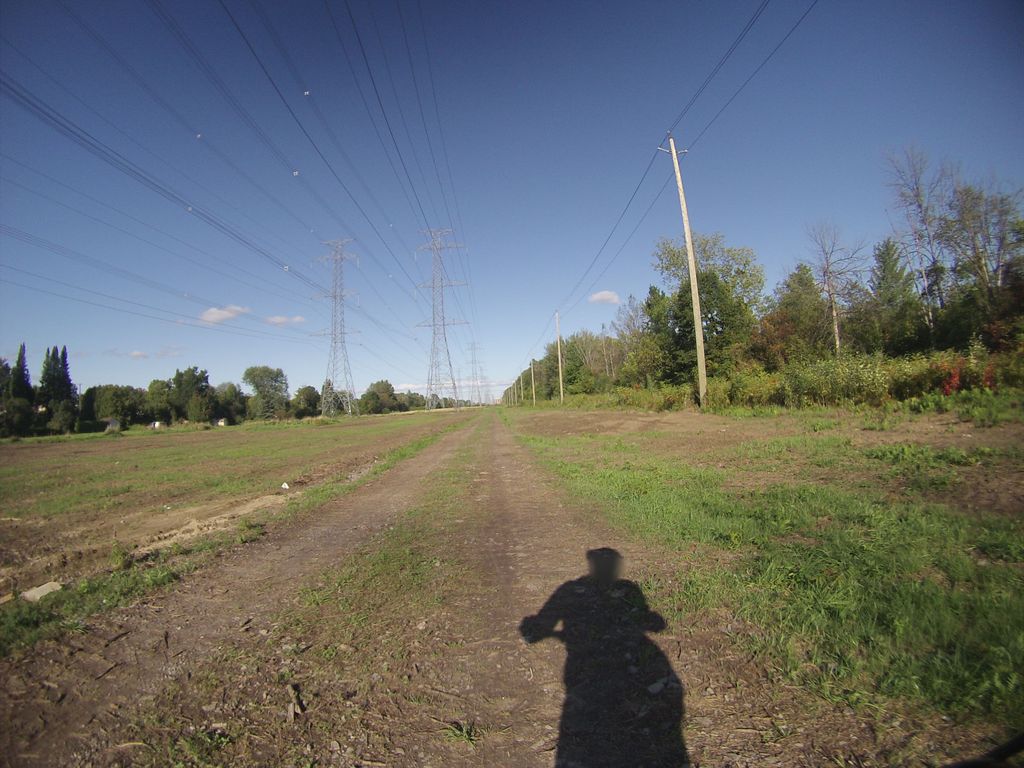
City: ottawa-gatineau